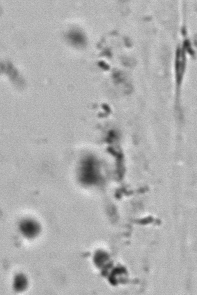
Label: Phaeocystis